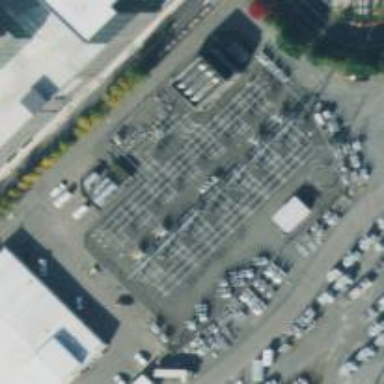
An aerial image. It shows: Power substation with transmission level designation. It is enclosed by fence.